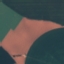
Land use / land cover: AnnualCrop